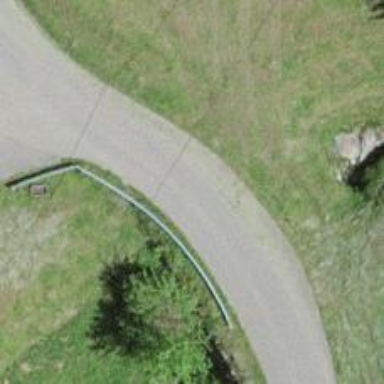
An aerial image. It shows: Service road on bridge.